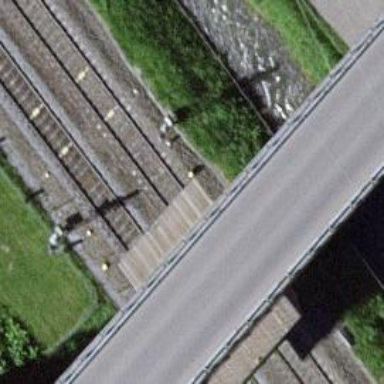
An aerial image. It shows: Railway signal.